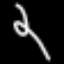
Label: squiggle